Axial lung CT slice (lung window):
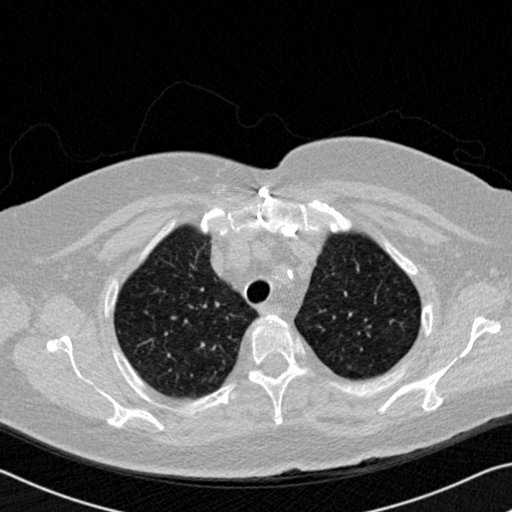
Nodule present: no